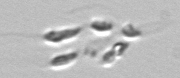
Label: Dinobryon